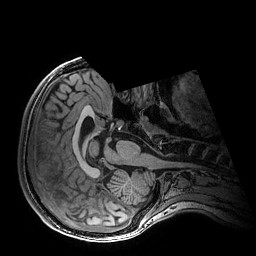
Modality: T1w
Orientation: axial
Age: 18
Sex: female
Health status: healthy